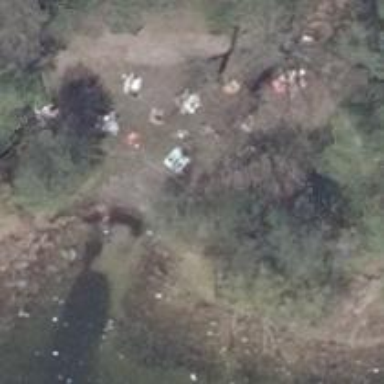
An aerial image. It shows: Bathing place by the lake. It is open-air bath.